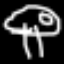
Label: mushroom